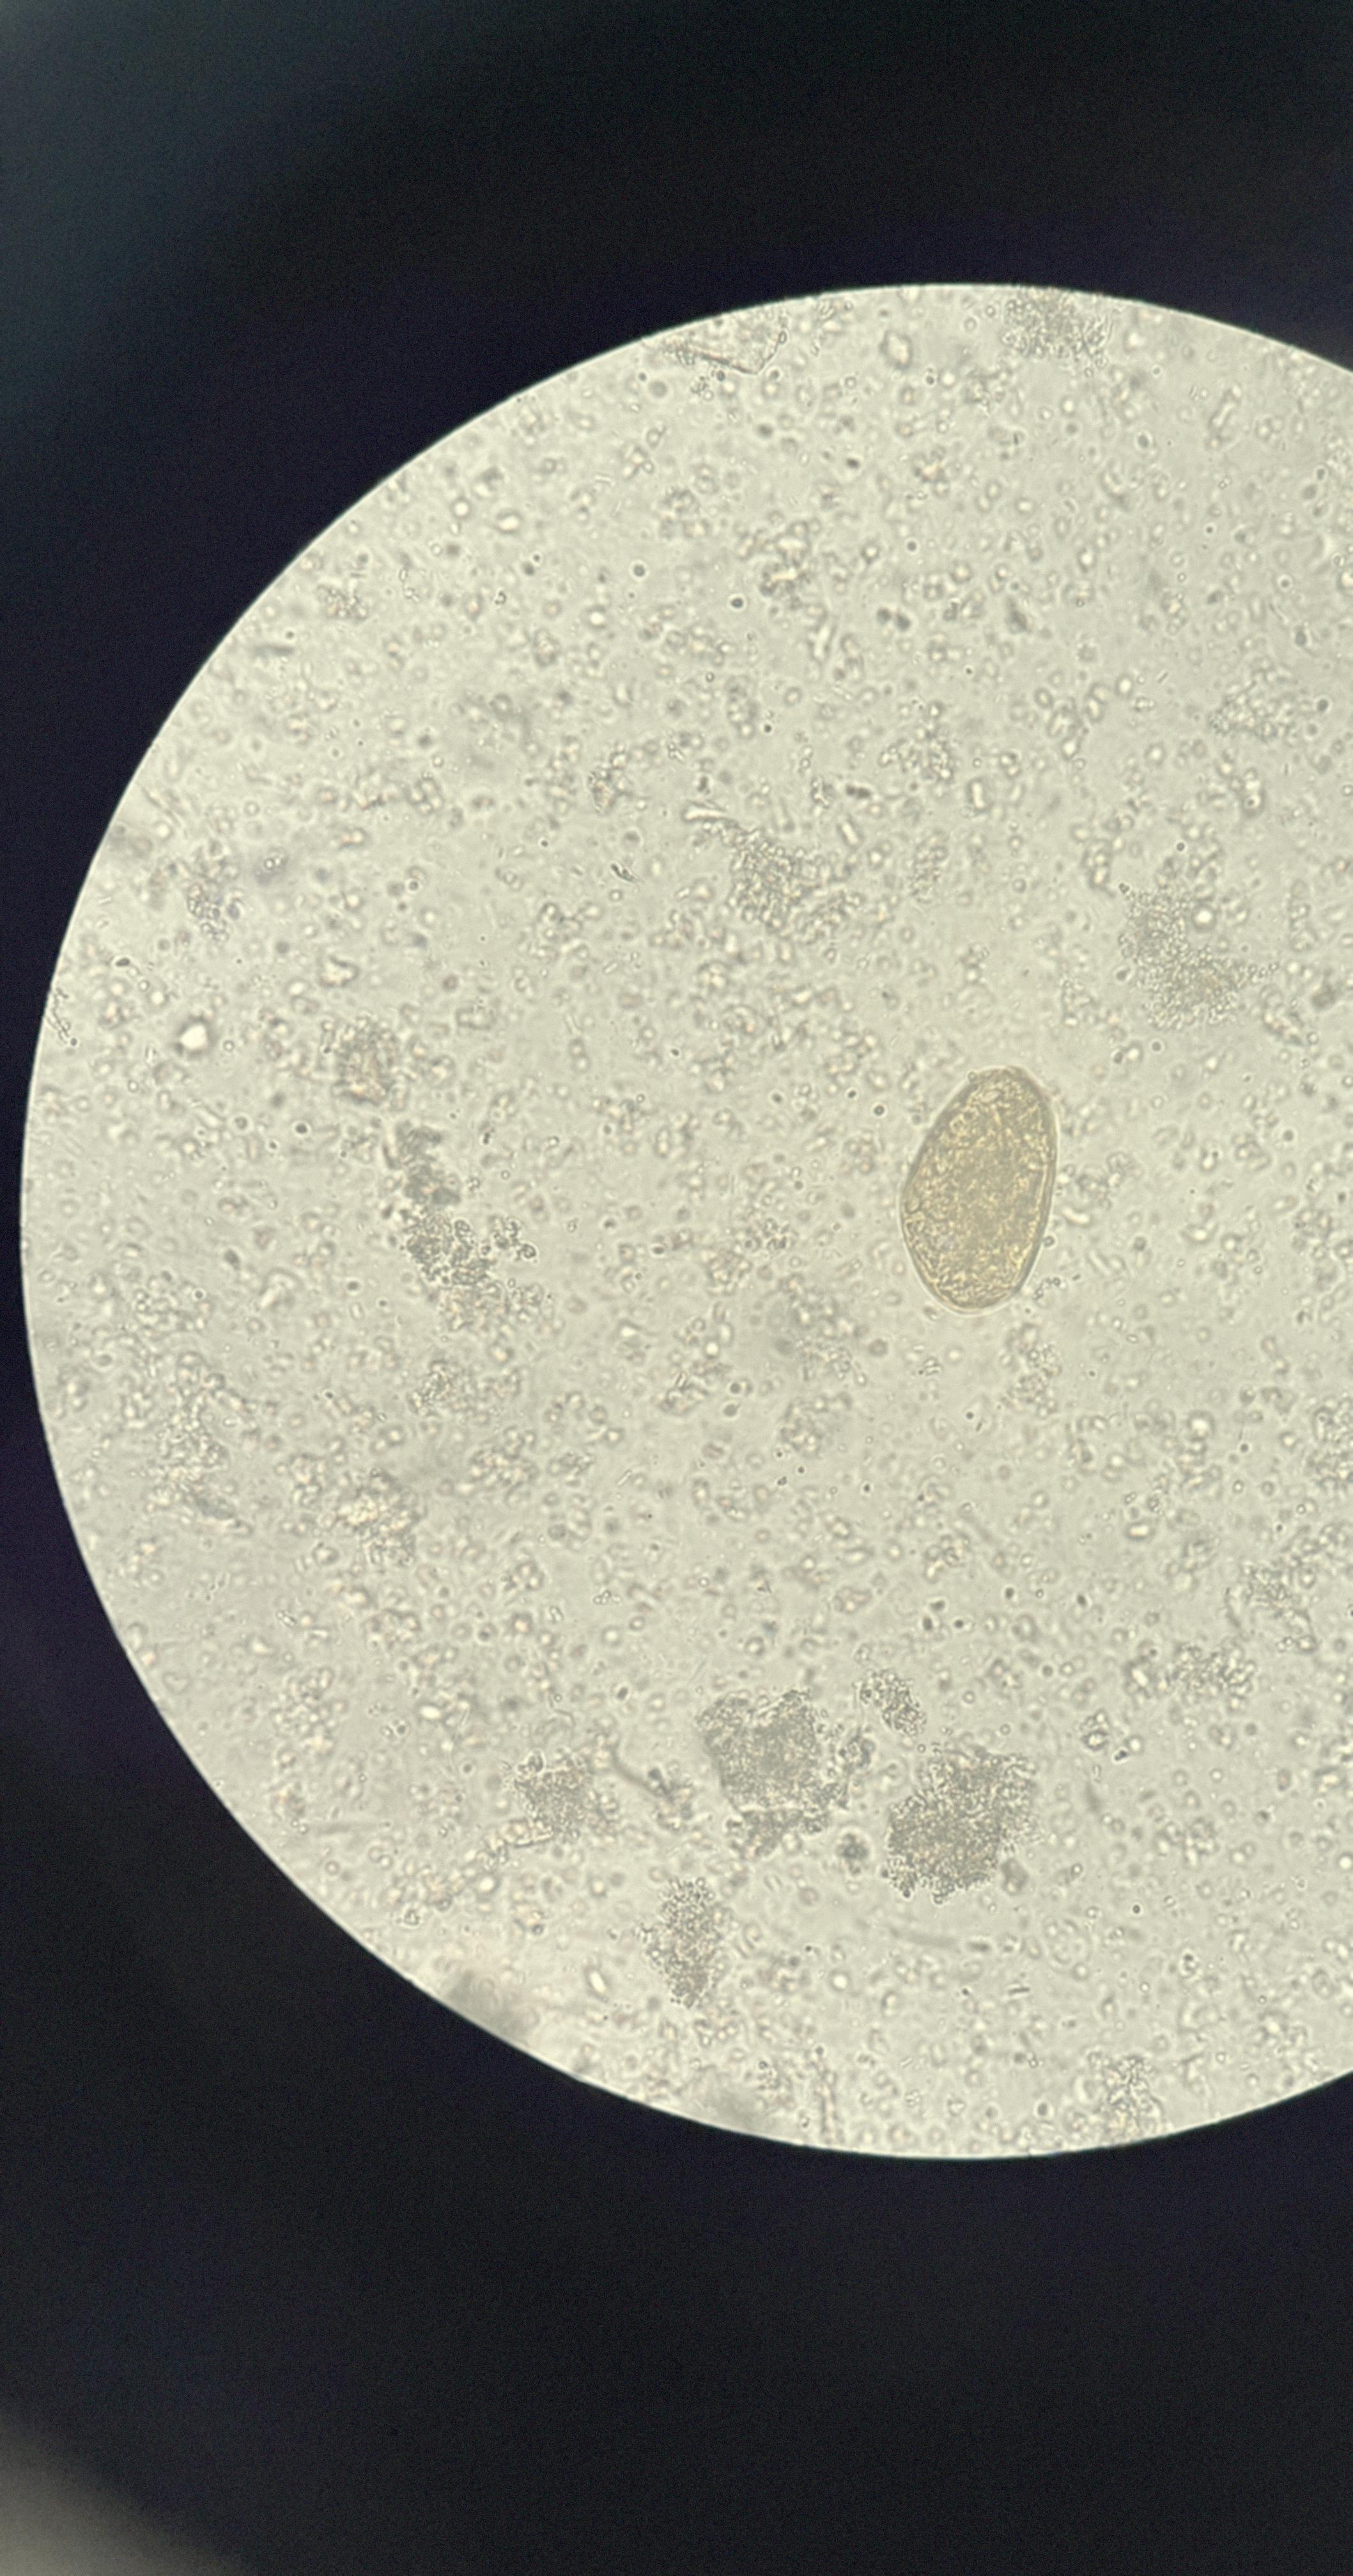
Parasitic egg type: Paragonimus spp